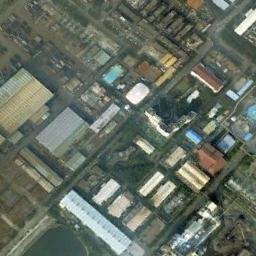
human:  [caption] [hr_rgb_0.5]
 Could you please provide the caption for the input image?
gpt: There are few houses in the industrial area .

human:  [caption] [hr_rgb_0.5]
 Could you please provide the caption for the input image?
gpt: The industrial area has some neatly arranged workshops of different colors and sizes .

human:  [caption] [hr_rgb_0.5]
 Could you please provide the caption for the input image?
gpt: Many houses of different shapes and sizes are in the industrial area .

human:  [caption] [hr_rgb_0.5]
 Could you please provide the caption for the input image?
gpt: Neatly planned factories and roads in an industrial area with good greening .

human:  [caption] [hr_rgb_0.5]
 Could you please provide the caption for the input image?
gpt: There are many buildings and a lake on the industrial area .